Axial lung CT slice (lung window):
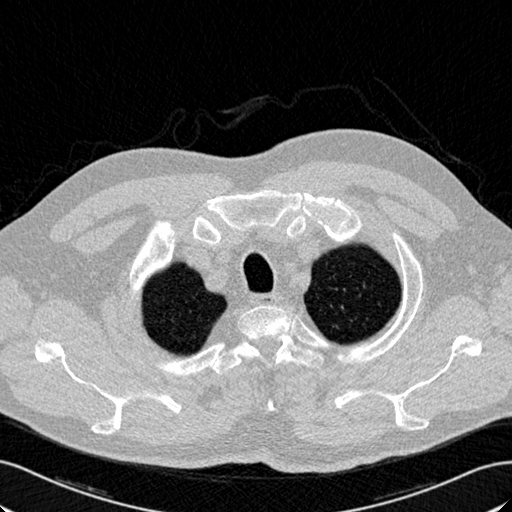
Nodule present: no